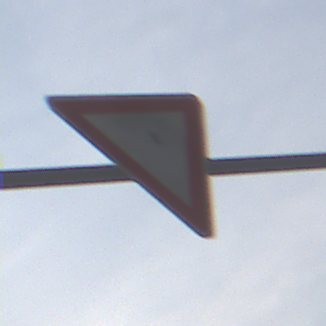
Verkehrszeichen: VorfahrtGewaehren
Umgebung: Outdoor, Nature
Tageszeit: SunriseSunset
Wetter: PartlyCloudy
Licht: Natural
Jahreszeit: NotSpecified
Kontrast: MediumContrast